Field crop: maize
Growth stage: 2
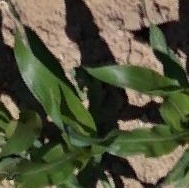
Species: maize